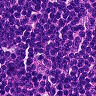
Metastatic tissue present: no